Question: Count the number of objects in the diagram.
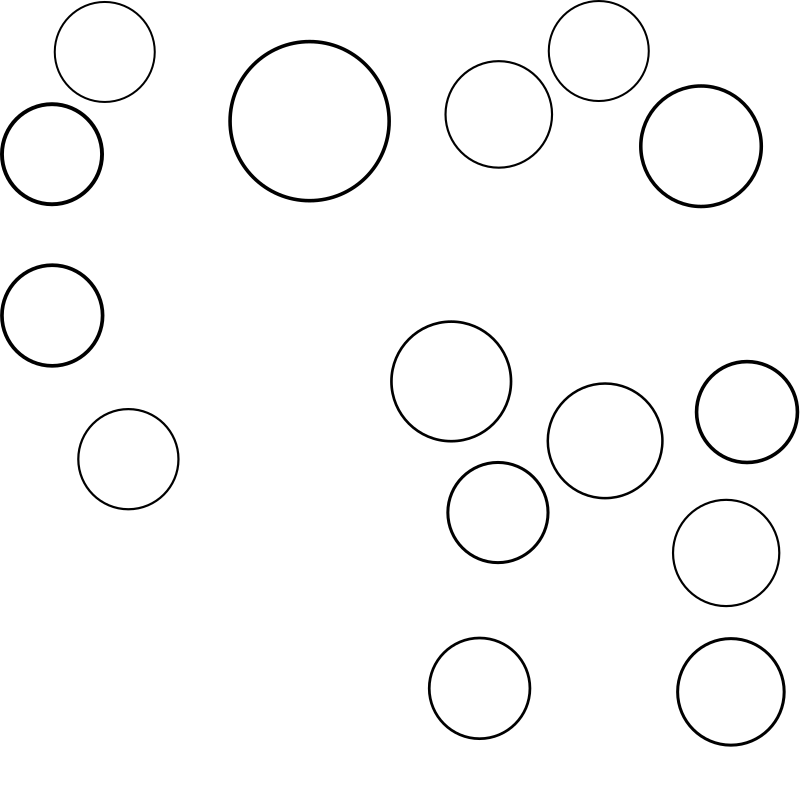
Answer: 15